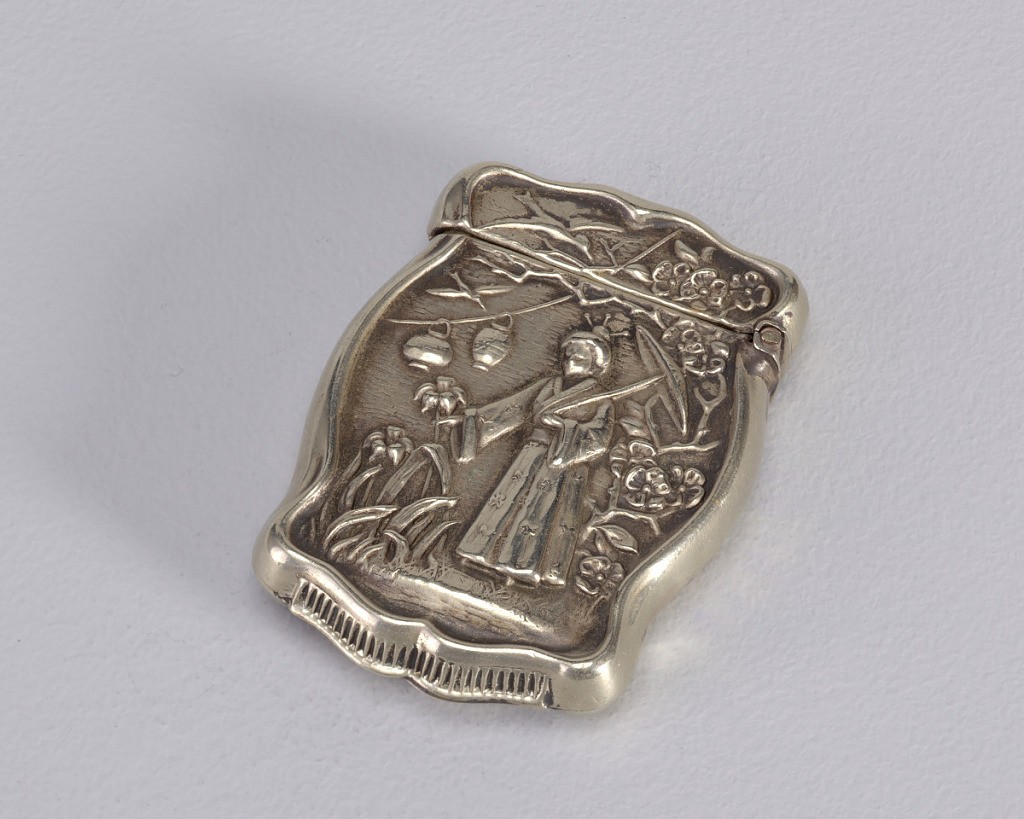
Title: Asian Female with Parasol
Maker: Bristol Manufacturing Company, American, 1895 - 1915
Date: ca. 1895
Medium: Metal alloy
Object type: Matchsafe
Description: Oblong with curved sides, top and bottom, featuring raised decoration of woman in long, asian-style kimono, she holds parasol in left hand and reaches for planted, long-stemmed flower with right, background of suspended lanterns, plum blossoms and birds in flight. Lid hinged on side. Striker on bottom.